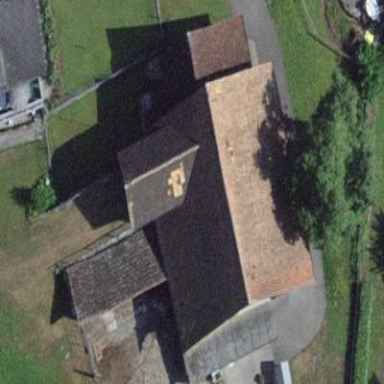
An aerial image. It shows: Cowshed building.